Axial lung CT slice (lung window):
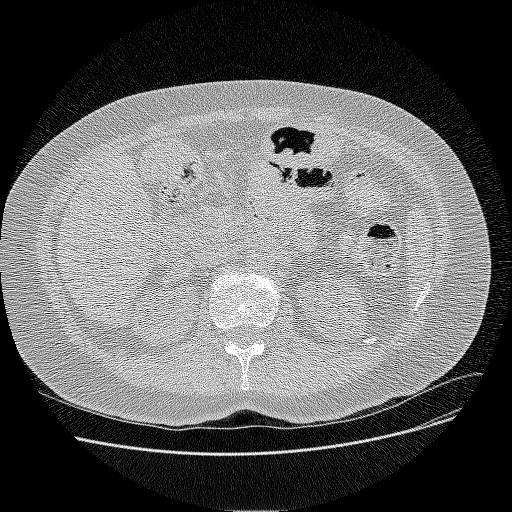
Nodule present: no